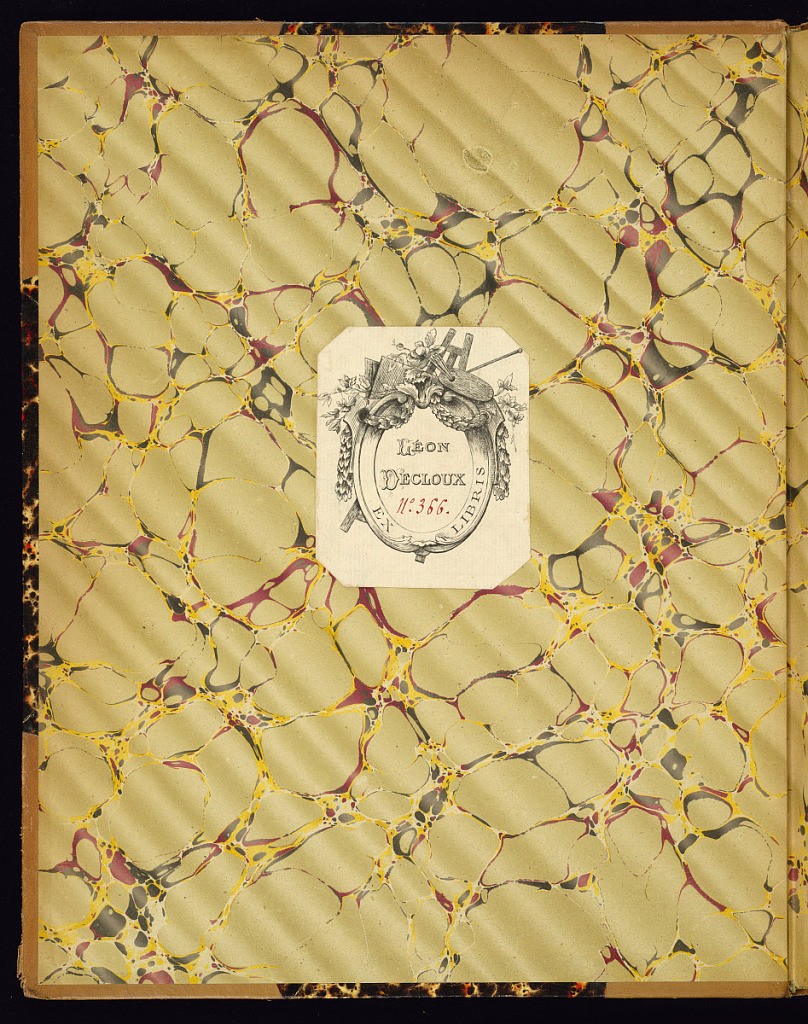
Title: Diverses figures chinoises et tartares peintes par Watteau Peintre du Roy en son Académie Royale de Peinture et Sculpture tirées Du Cabinet de sa Majesté au Chateau de la Meute
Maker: Antoine Watteau, French, 1684–1721
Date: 1731
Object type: Album
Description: An album of figures in landscapes wearing Asian style clothing. The plates are signed, titled, and numbered.